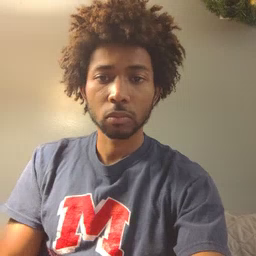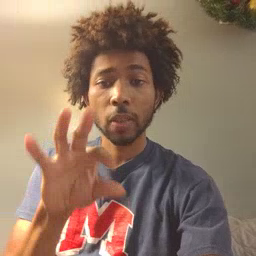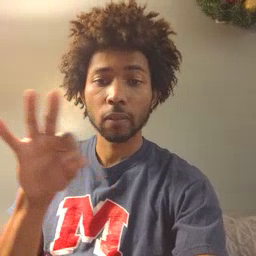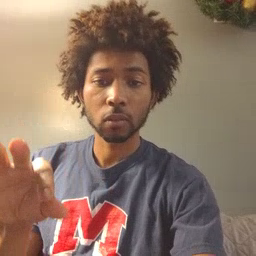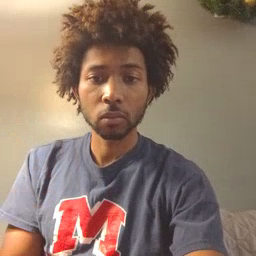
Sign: frenchfries